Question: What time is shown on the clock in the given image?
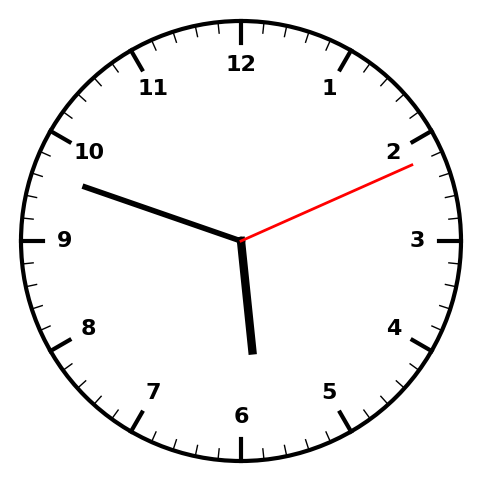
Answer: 05:48:11